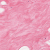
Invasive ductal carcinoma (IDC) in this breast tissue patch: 0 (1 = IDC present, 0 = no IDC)